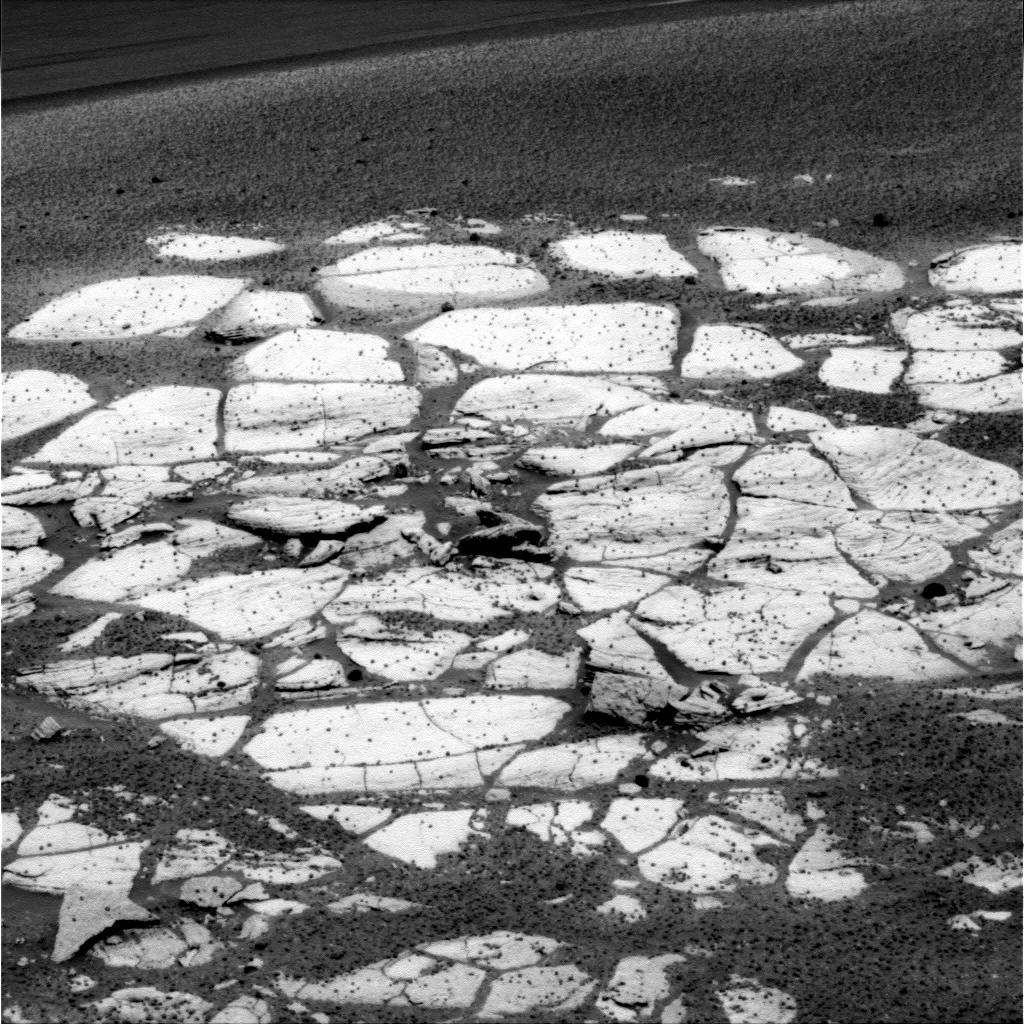
Terrain classes present: Bedrock, Gravel / Sand / Soil, Rock, Shadow